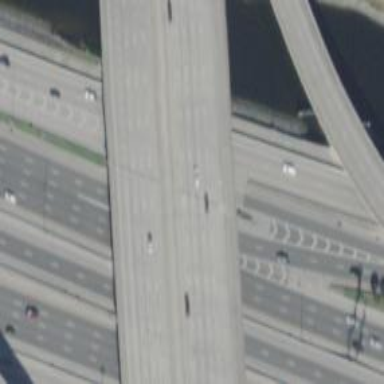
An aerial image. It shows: Bridge with beam structure.